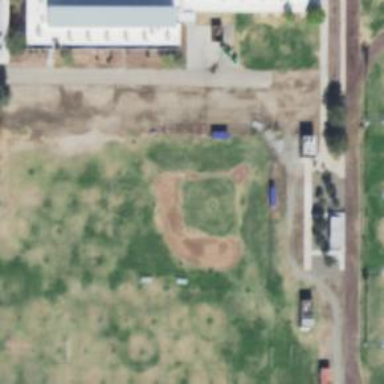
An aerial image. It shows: Baseball pitch for leisure land activities.